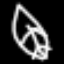
Label: leaf